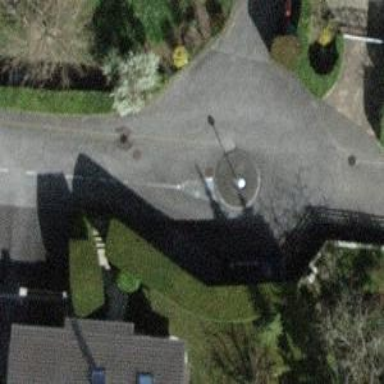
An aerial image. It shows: Mini roundabout on the road.